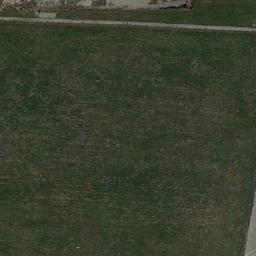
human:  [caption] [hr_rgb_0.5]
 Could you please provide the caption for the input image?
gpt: This meadow has sparse grasses and a road goes through the meadow .

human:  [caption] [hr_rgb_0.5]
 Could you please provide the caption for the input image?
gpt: There are two bare fields on the grass .

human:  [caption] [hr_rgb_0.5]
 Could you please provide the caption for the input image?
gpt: Next to the green lawn are two crossing roads .

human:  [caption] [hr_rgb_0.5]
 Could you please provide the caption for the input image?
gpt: There is a road on the meadow .

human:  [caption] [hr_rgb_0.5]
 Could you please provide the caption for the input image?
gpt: A sparse green meadow beside a road .